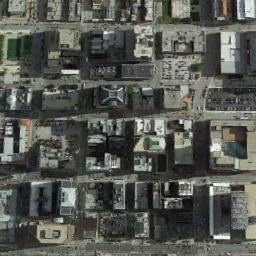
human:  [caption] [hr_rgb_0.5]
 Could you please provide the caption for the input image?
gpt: The commercial area is consist of many buildings .

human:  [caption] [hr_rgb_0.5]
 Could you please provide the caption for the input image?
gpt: A concentrate commercial area has lots of buildings of different heights and some roads go through the commercial area .

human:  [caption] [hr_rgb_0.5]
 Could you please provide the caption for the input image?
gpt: The buildings are of different sizes and colors .

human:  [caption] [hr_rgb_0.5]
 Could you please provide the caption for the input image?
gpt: There are many dense tall buildings and several roads and many trees in a business district .

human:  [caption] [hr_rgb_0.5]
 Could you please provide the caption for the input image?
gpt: There are buildings arranged neatly on a commercial area .